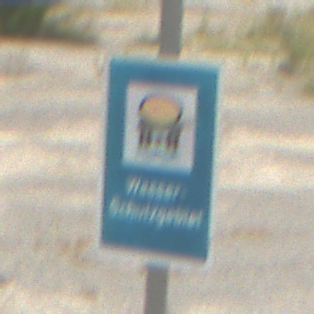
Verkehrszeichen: Wasserschutzgebiet
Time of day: Midday
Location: Outdoor (Suburban)
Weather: PartlyCloudy
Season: Summer
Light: Natural